Aerial crown-view tile of a tropical tree (Barro Colorado Island, Panama), acquired 20240813:
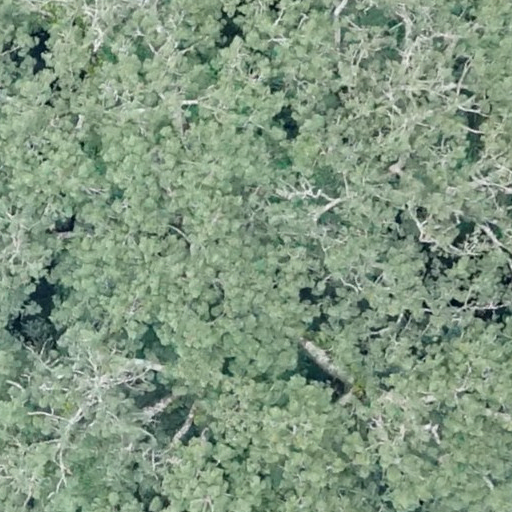
Species: Ceiba pentandra
GBIF accepted scientific name: Ceiba pentandra
Crown area: 1212.123 m²